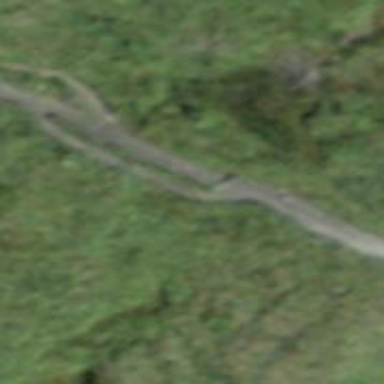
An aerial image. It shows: Path.